Question: I seem to be having a conflict with jquery tablesorter plugin in conjunction with javascript scrollTo and some of jQuery fancier equivalents. In each case, after I dynamically add content, the "scroll to location" does not seem to take into account space taken by dynamically added content. I tried several different approaches with same results. Code below can be copied and tested directly.

'''
<link href="http://tablesorter.com/themes/blue/style.css" rel="stylesheet">
<script type="text/javascript" src="http://tablesorter.com/jquery-latest.js"></script>
<script type="text/javascript" src="http://tablesorter.com/__jquery.tablesorter.js"></script>
<script>
$( document ).ready(function() {
var tableCode =
"<tr>" +
"<th>" + 'Seq' + "</th>" +
"<th>" + 'Column 1' + "</th>" +
"<th>" + 'Column 2' + "</th>" +
"<th>" + 'Column 3' + "</th>" +
"<th>" + 'Column 4' + "</th>" +
"<th>" + 'Column 5' + "</th>" +
"<th>" + 'Column 6' + "</th>" +
"<th>" + 'Column 7' + "</th>" +
"<th>" + 'Column 8' + "</th>" +
"</tr>";
var tableDetail =
"<tr>" +
"<td>" + "some text " + "</td>" +
"<td>" + "some text " + "</td>" +
"<td>" + "some text " + "</td>" +
"<td>" + "some text " + "</td>" +
"<td>" + "some text " + "</td>" +
"<td>" + "some text " + "</td>" +
"<td>" + "some text " + "</td>" +
"<td>" + "some text " + "</td>" +
"<td>" + "some text " + "</td>" +
"</tr>";
// append headers
$('table thead').append(tableCode);
// apply tablesort magic
$("table").tablesorter();
// apply tablesort logic to first line of table
$('table').trigger("update");
// Listeners
$('#mybutton').click(function() {
// append each new line
$('table tbody').append(tableDetail);
$('#spacer').append("<br/>");
// apply tablesort magic to each line
$('table').trigger("update");
});
$("a").click(function() {
scrollToAnchor(this.name);
});
function scrollToAnchor(location){
var aTag = $("a[name='"+ location +"']");
$('html,body').animate({scrollTop: aTag.offset().top},'slow');
console.log(aTag);
console.log(aTag.offset().top);
}
}); // end document ready
</script>
<a ref='#home'></a>
<!-- <p>This cute jQuery add-in, called <a href='http://tablesorter.com/docs/index.html' target='_blank'>tablesort.js</a> permits formated tables with sortable columns.</p> -->
<button id='mybutton'>Click me to add rows to tables</button>
<br/><br/>
<a href="#" name='tag1'>Goto Tag 1</a><br/>
<a href="#" name='tag2'>Goto Tag 2</a><br/><br/>
<div id='spacer'></div>
<a ref='#tag1'></a>TAG 1
<a href="#" name='home'>Go to top</a><br/>
<table style='display: table;' class='analysisTable tablesorter' cellspacing='1'>
<thead>
</thead>
<tbody>
</tbody>
</table>
<a ref='#tag2'></a>TAG 2
<a href="#" name='home'>Go to top</a><br/>
<table style='display: table;' class='analysisTable tablesorter' cellspacing='1'>
<thead>
</thead>
<tbody>
</tbody>
</table>
'''
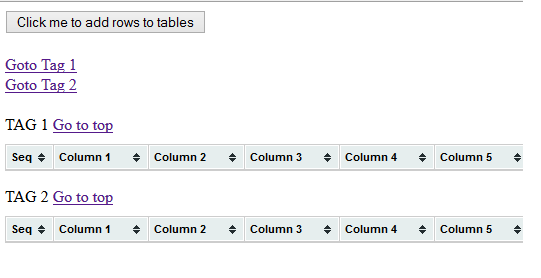
Answer: First off, the anchors need to be changed. I prefer to use 'id' instead of 'name'; also 'ref' is not a valid attribute (<URL>
'''
<a id="home"></a>
...
<a href="#tag1">Goto Tag 1</a>
<br/>
<a href="#tag2">Goto Tag 2</a>
...
<a id="tag1"></a>TAG 1
<a href="#home">Go to top</a>
...
<a id="tag2"></a>TAG 2
<a href="#home">Go to top</a>
'''
Then change the code as follows:
'''
$("a").click(function () {
scrollToAnchor(this.hash);
// prevent jump to anchor
return false;
});
function scrollToAnchor(location) {
var aTag = $(location);
$('html,body').animate({
scrollTop: aTag.offset().top
}, 'slow');
}
'''
Lastly, there is no need to update tablesorter immediately after initializing it:
'''
// append headers
$('table thead').append(tableCode);
// apply tablesort magic
$("table").tablesorter();
// apply tablesort logic to first line of table
// $('table').trigger("update"); <--- ***** REMOVE THIS *****
'''